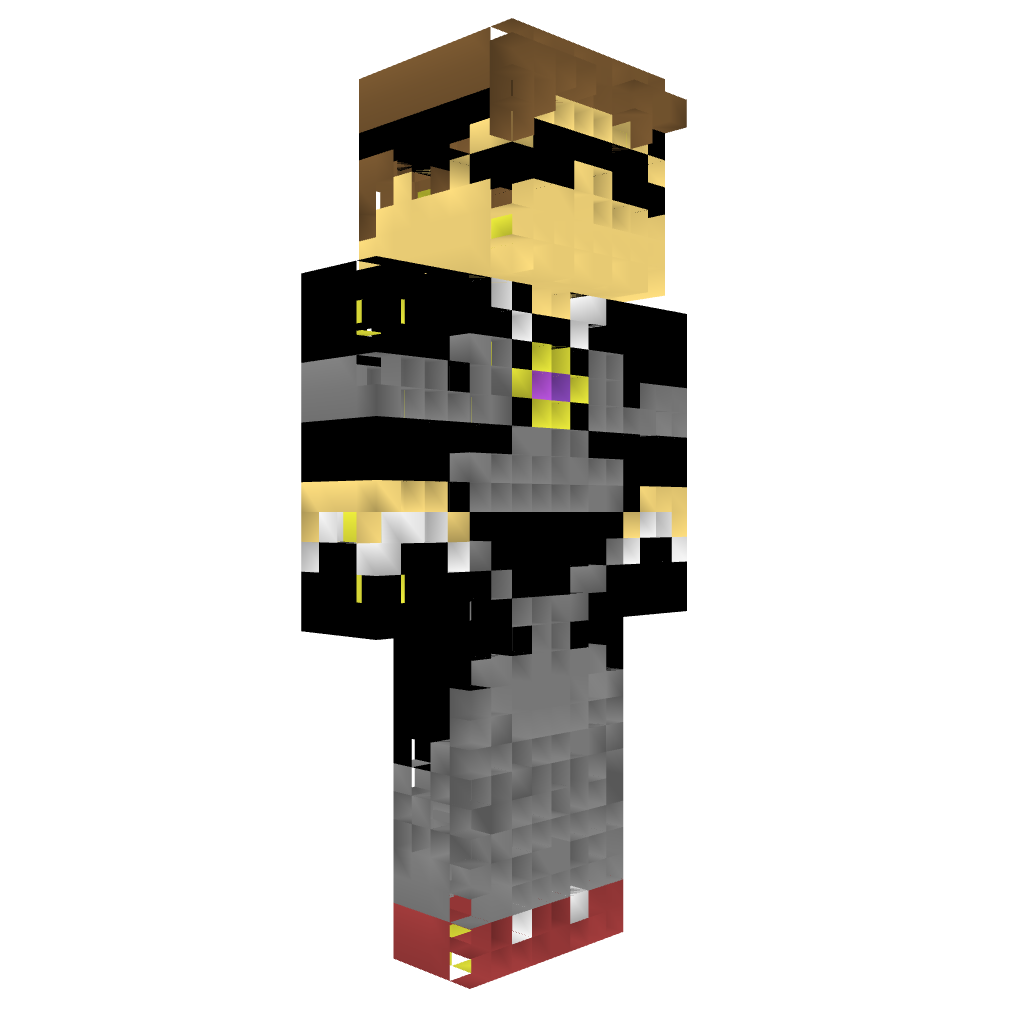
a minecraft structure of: skydoesminecraft high quality